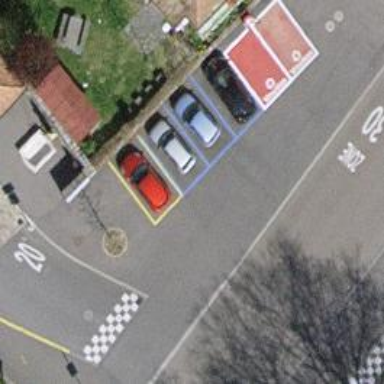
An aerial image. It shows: Car sharing facility.